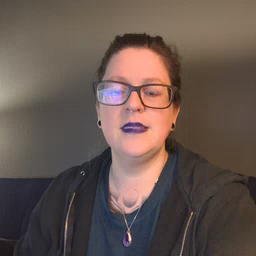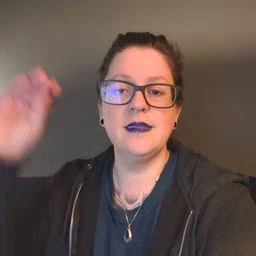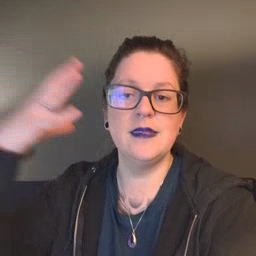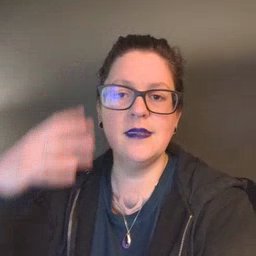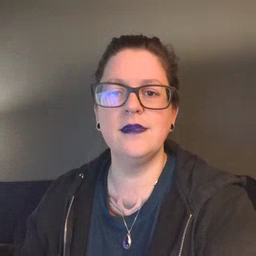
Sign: sun